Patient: sex F, age 73
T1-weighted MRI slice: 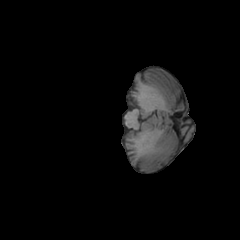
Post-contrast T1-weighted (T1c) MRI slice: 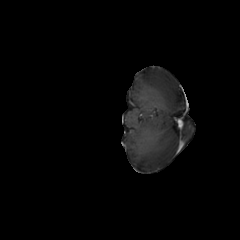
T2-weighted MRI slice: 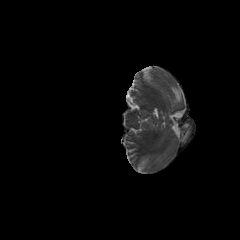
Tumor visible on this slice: no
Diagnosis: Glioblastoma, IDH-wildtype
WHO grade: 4